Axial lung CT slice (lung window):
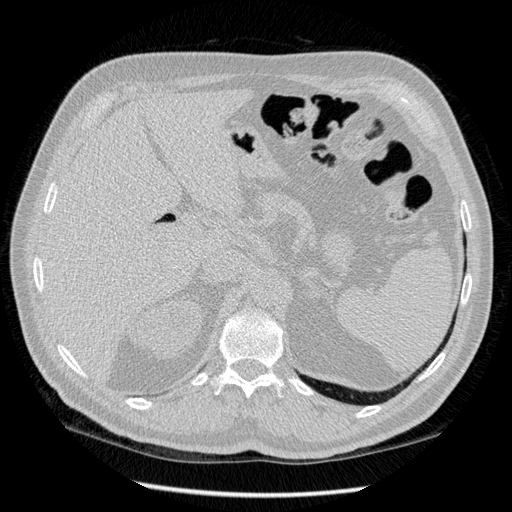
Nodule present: no